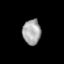
Tissue: lung
Cell type: Others
Senescence score: 0.1867
Nuclear area (px): 444
Mean DAPI intensity: 167.453